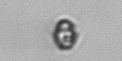
Label: Heterocapsa_rotundata